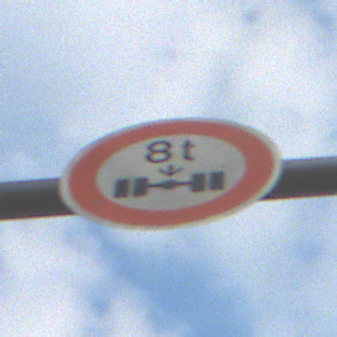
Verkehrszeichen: TatsaechlicheAchslast
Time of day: MorningAfternoon
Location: Outdoor (Nature)
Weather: PartlyCloudy
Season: Autumn
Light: Natural